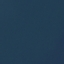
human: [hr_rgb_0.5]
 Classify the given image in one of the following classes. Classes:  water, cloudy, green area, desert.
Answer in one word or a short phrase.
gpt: water